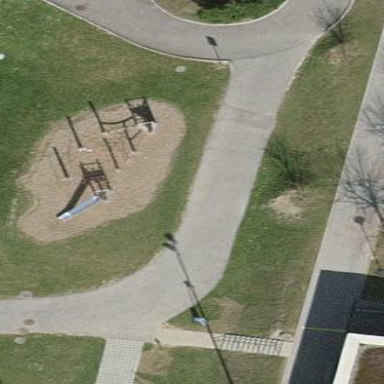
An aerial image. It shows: Playground area for leisure land.